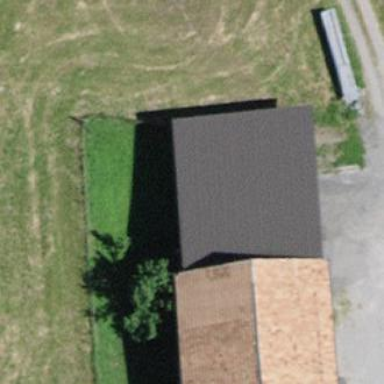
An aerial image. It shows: Barn.